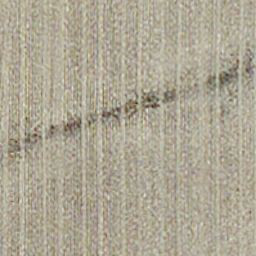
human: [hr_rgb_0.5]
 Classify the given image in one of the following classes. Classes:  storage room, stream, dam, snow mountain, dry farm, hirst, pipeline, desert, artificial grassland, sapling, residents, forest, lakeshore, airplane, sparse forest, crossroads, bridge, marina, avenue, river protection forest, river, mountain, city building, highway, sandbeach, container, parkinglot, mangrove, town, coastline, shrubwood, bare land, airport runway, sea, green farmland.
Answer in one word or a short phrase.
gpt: dry farm